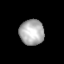
Tissue: lung
Cell type: Others
Senescence score: 0.2353
Nuclear area (px): 614
Mean DAPI intensity: 174.774